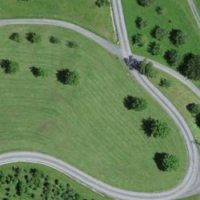
EUNIS habitat code: 24
Species observed at this site:
Euonymus europaeus